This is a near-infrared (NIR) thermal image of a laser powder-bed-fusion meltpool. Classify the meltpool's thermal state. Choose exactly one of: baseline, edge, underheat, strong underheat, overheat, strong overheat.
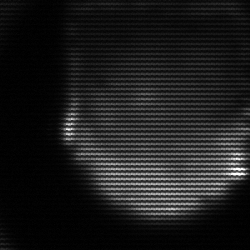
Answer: edge